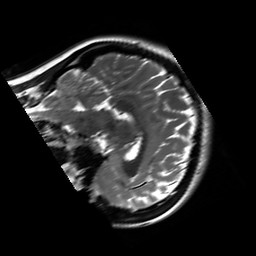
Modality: T2w
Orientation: sagittal
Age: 23
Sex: female
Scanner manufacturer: siemens
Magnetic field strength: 3 T
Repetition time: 8.53 s
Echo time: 0.091 s